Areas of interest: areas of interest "Nanlang Badminton Court"
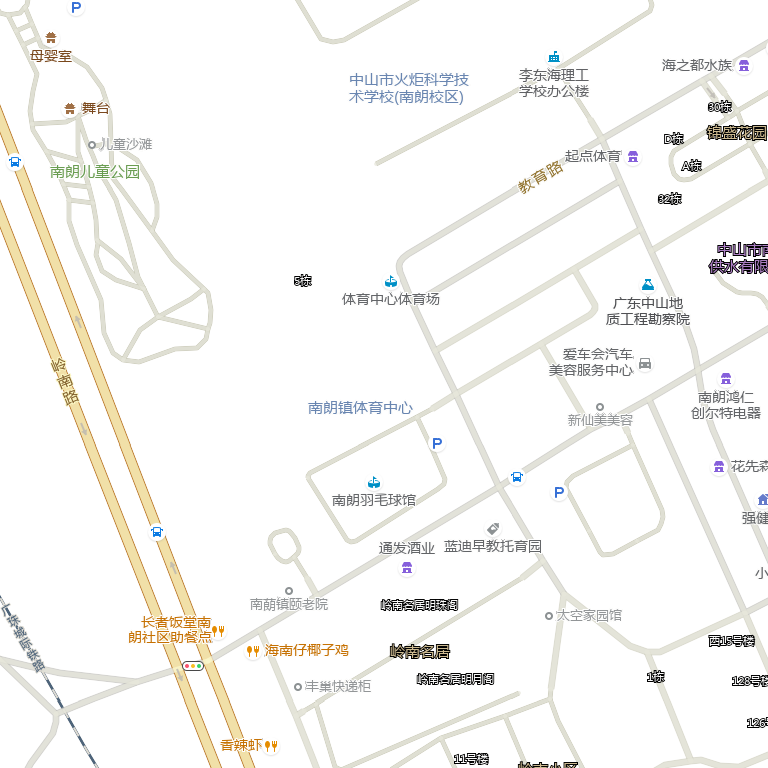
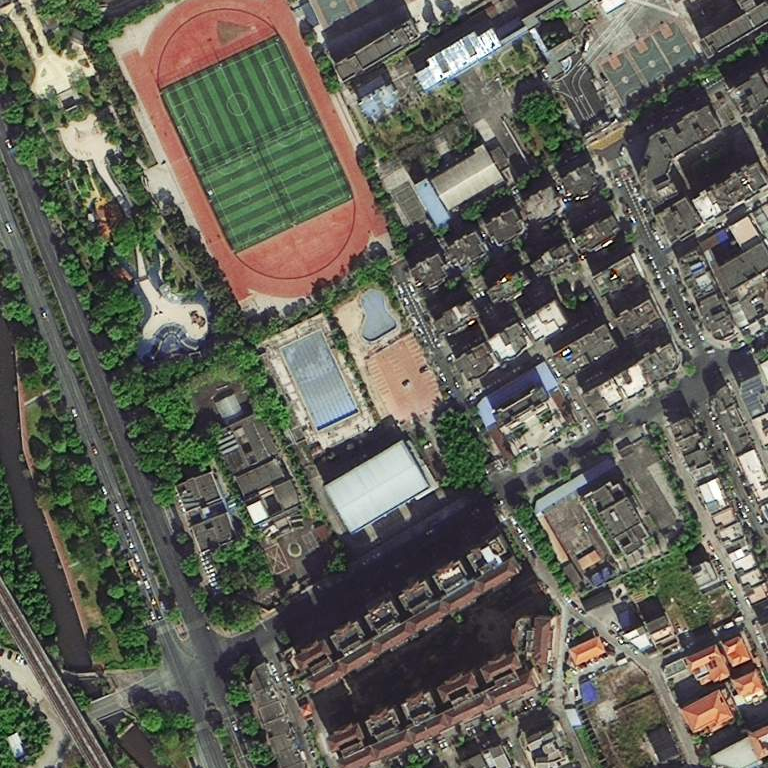